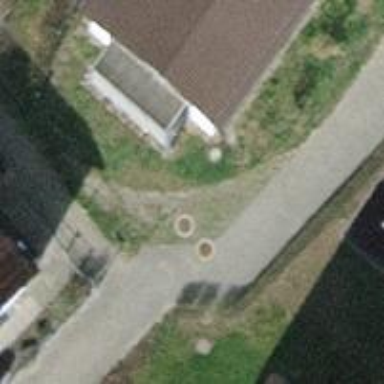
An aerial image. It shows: Footway surfaced with paving stones.